【题型】选择题　【知识点】立体几何　【难度】medium
已知三棱锥 \(P-ABC\)，\(PA = PB = PC = 2\sqrt{3}\)，\(AB = 2\sqrt{6}\)，\(BC = 2\sqrt{3}\)，\(AC = 6\)，三棱锥 \(P-ABC\) 外接球的表面积与三棱锥 \(P-ABC\) 的侧面积之比为（ ）

\vspace{1em}
\noindent
A. \(4(\sqrt{3}-1)\pi\) \quad B. \(4\sqrt{3}\pi\) \quad C. \(4(\sqrt{2}-1)\pi\) \quad D. \(4\sqrt{2}\pi\)
【解答】
【答案】\(\boldsymbol{A}\)

\vspace{1em}
\noindent
【解析】因为 \(AB = 2\sqrt{6}\)，\(BC = 2\sqrt{3}\)，\(AC = 6\)，即 \(AC^2 = AB^2 + BC^2\)，则 \(AB \perp BC\)，可知 \(\triangle ABC\) 的外接圆圆心为斜边 \(AC\) 的中点 \(M\)。

又因为 \(PA = PB = PC = 2\sqrt{3}\)，可知点 \(P\) 在底面的投影为 \(\triangle ABC\) 的外接圆圆心 \(M\)，可得 \(AM = 3\)，\(PM = \sqrt{PA^2 - AM^2} = \sqrt{3}\)。

则三棱锥 \(P-ABC\) 外接球的球心 \(O \in PM\)，设外接球的半径为 \(R\)，可得 \(R^2 = 3^2 + (R - \sqrt{3})^2\)，解得 \(R = 2\sqrt{3}\)，所以外接球的表面积为 \(4\pi R^2 = 48\pi\)。

\(\triangle PAB\) 的面积为 \(\frac{1}{2} \times 2\sqrt{6} \times \sqrt{(2\sqrt{3})^2 - (\sqrt{6})^2} = 6\)；

\(\triangle PAC\) 的面积为 \(\frac{1}{2} \times 6 \times \sqrt{3} = 3\sqrt{3}\)；

\(\triangle PBC\) 的面积为 \(\frac{1}{2} \times 2\sqrt{3} \times \sqrt{(2\sqrt{3})^2 - (\sqrt{3})^2} = 3\sqrt{3}\)；

所以三棱锥 \(P-ABC\) 的侧面积为 \(6 + 3\sqrt{3} + 3\sqrt{3} = 6 + 6\sqrt{3}\)。

所以三棱锥 \(P-ABC\) 外接球的表面积与三棱锥 \(P-ABC\) 的侧面积之比为 \(\frac{48\pi}{6 + 6\sqrt{3}} = 4(\sqrt{3}-1)\pi\)。

故选：\(\boldsymbol{A}\)。
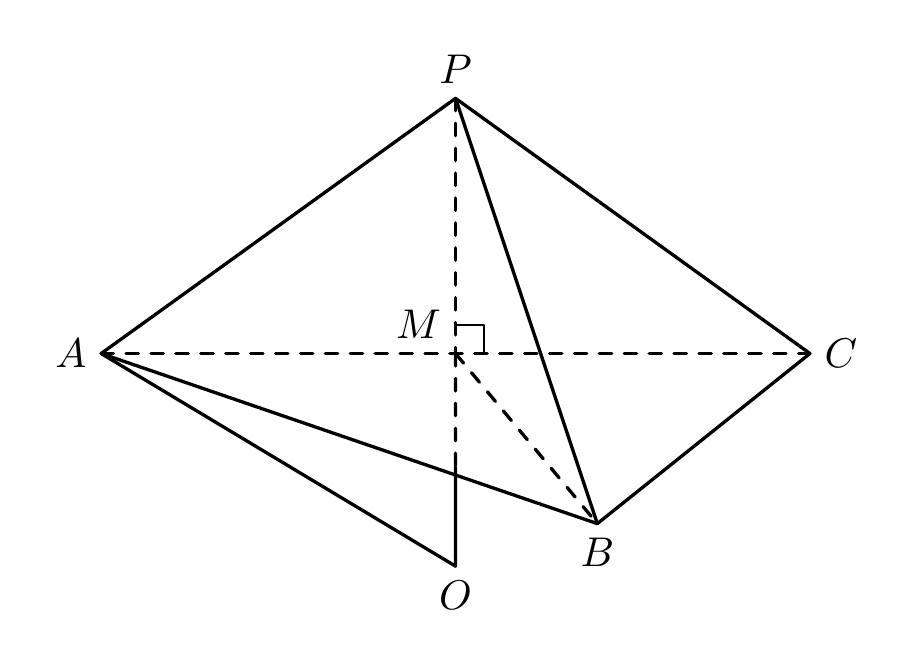